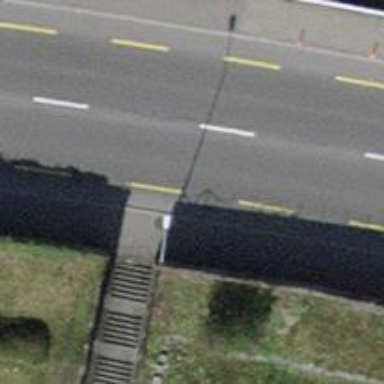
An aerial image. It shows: Road with steps.